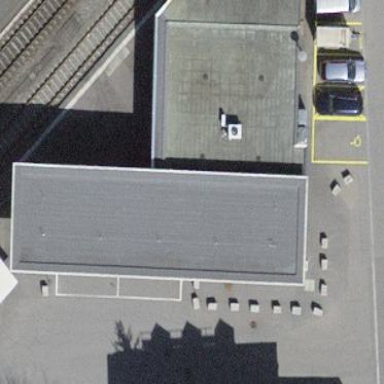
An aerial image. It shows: Train station building.